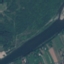
Label: River